Question:
Maybe I'm just me that don't grasp the meaning of a simple thing, but I really can not understand the meaning of the round icon that is next to the search field of the panel objects of Interface Builder of Xcode. Someone would know help me?
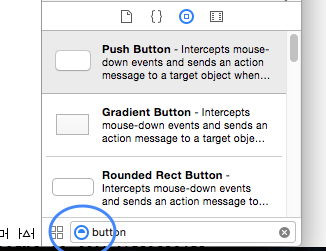
Answer: In each filter field that's available you don't have to enter the beginning of the name to get a match. The most powerful of all the filters is the Quick Find feature (shown at the bottom), which doesn't even require the characters to be adjacent, for a match to be successful.
Did you know that you can also filter method names that appear at the top of your Editor?
1. Tap on the popup button:
2. Start typing to filter the list. As you can see, the entered characters don't have to be adjacent to produce matched results:
Contrast that to the search icon, visible at the top of the Find navigator panel:
<URL>
There is also a filter field at the bottom of the Find navigator, to enable filtering through search results. I think it is supposed to resemble a half-filled magnifying glass, but it is missing the handle:
<URL>
A filter field is also at the bottom of the Project navigator:
<URL>
And, let's not forget about the filter field at the bottom of each of the library panels (Template library, Code Snippet library, Object library, and Media library). That really comes in handy, especially with all the UI components available on Mac OS:
<URL>
But if you have a lot of files in your project, then I recommend using Quick Find (Shft-Cmd-O). You can type any letters for what you're looking for, and it digs up results of several types of objects, including file names and method names. It performs a powerful regex-style search that doesn't require the entered characters to be adjacent in the matched results. Notice that there is no filter icon here, because a list is not displayed before you begin filtering:
<URL>